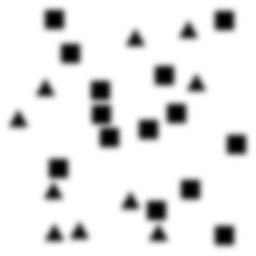
Squares: 14
Triangles: 10
Stars: 0
Total shapes: 24